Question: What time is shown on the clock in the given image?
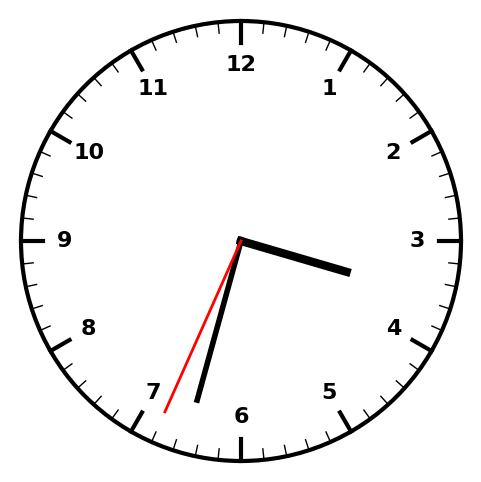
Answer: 03:32:34